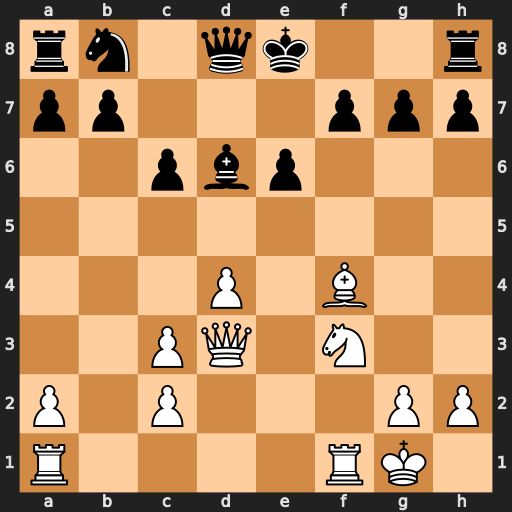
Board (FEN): rn1qk2r/pp3ppp/2pbp3/8/3P1B2/2PQ1N2/P1P3PP/R4RK1
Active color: w
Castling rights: kq
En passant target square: -
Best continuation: Bxd6 Qxd6 Ng5